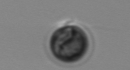
Label: Dinophyceae